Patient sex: M
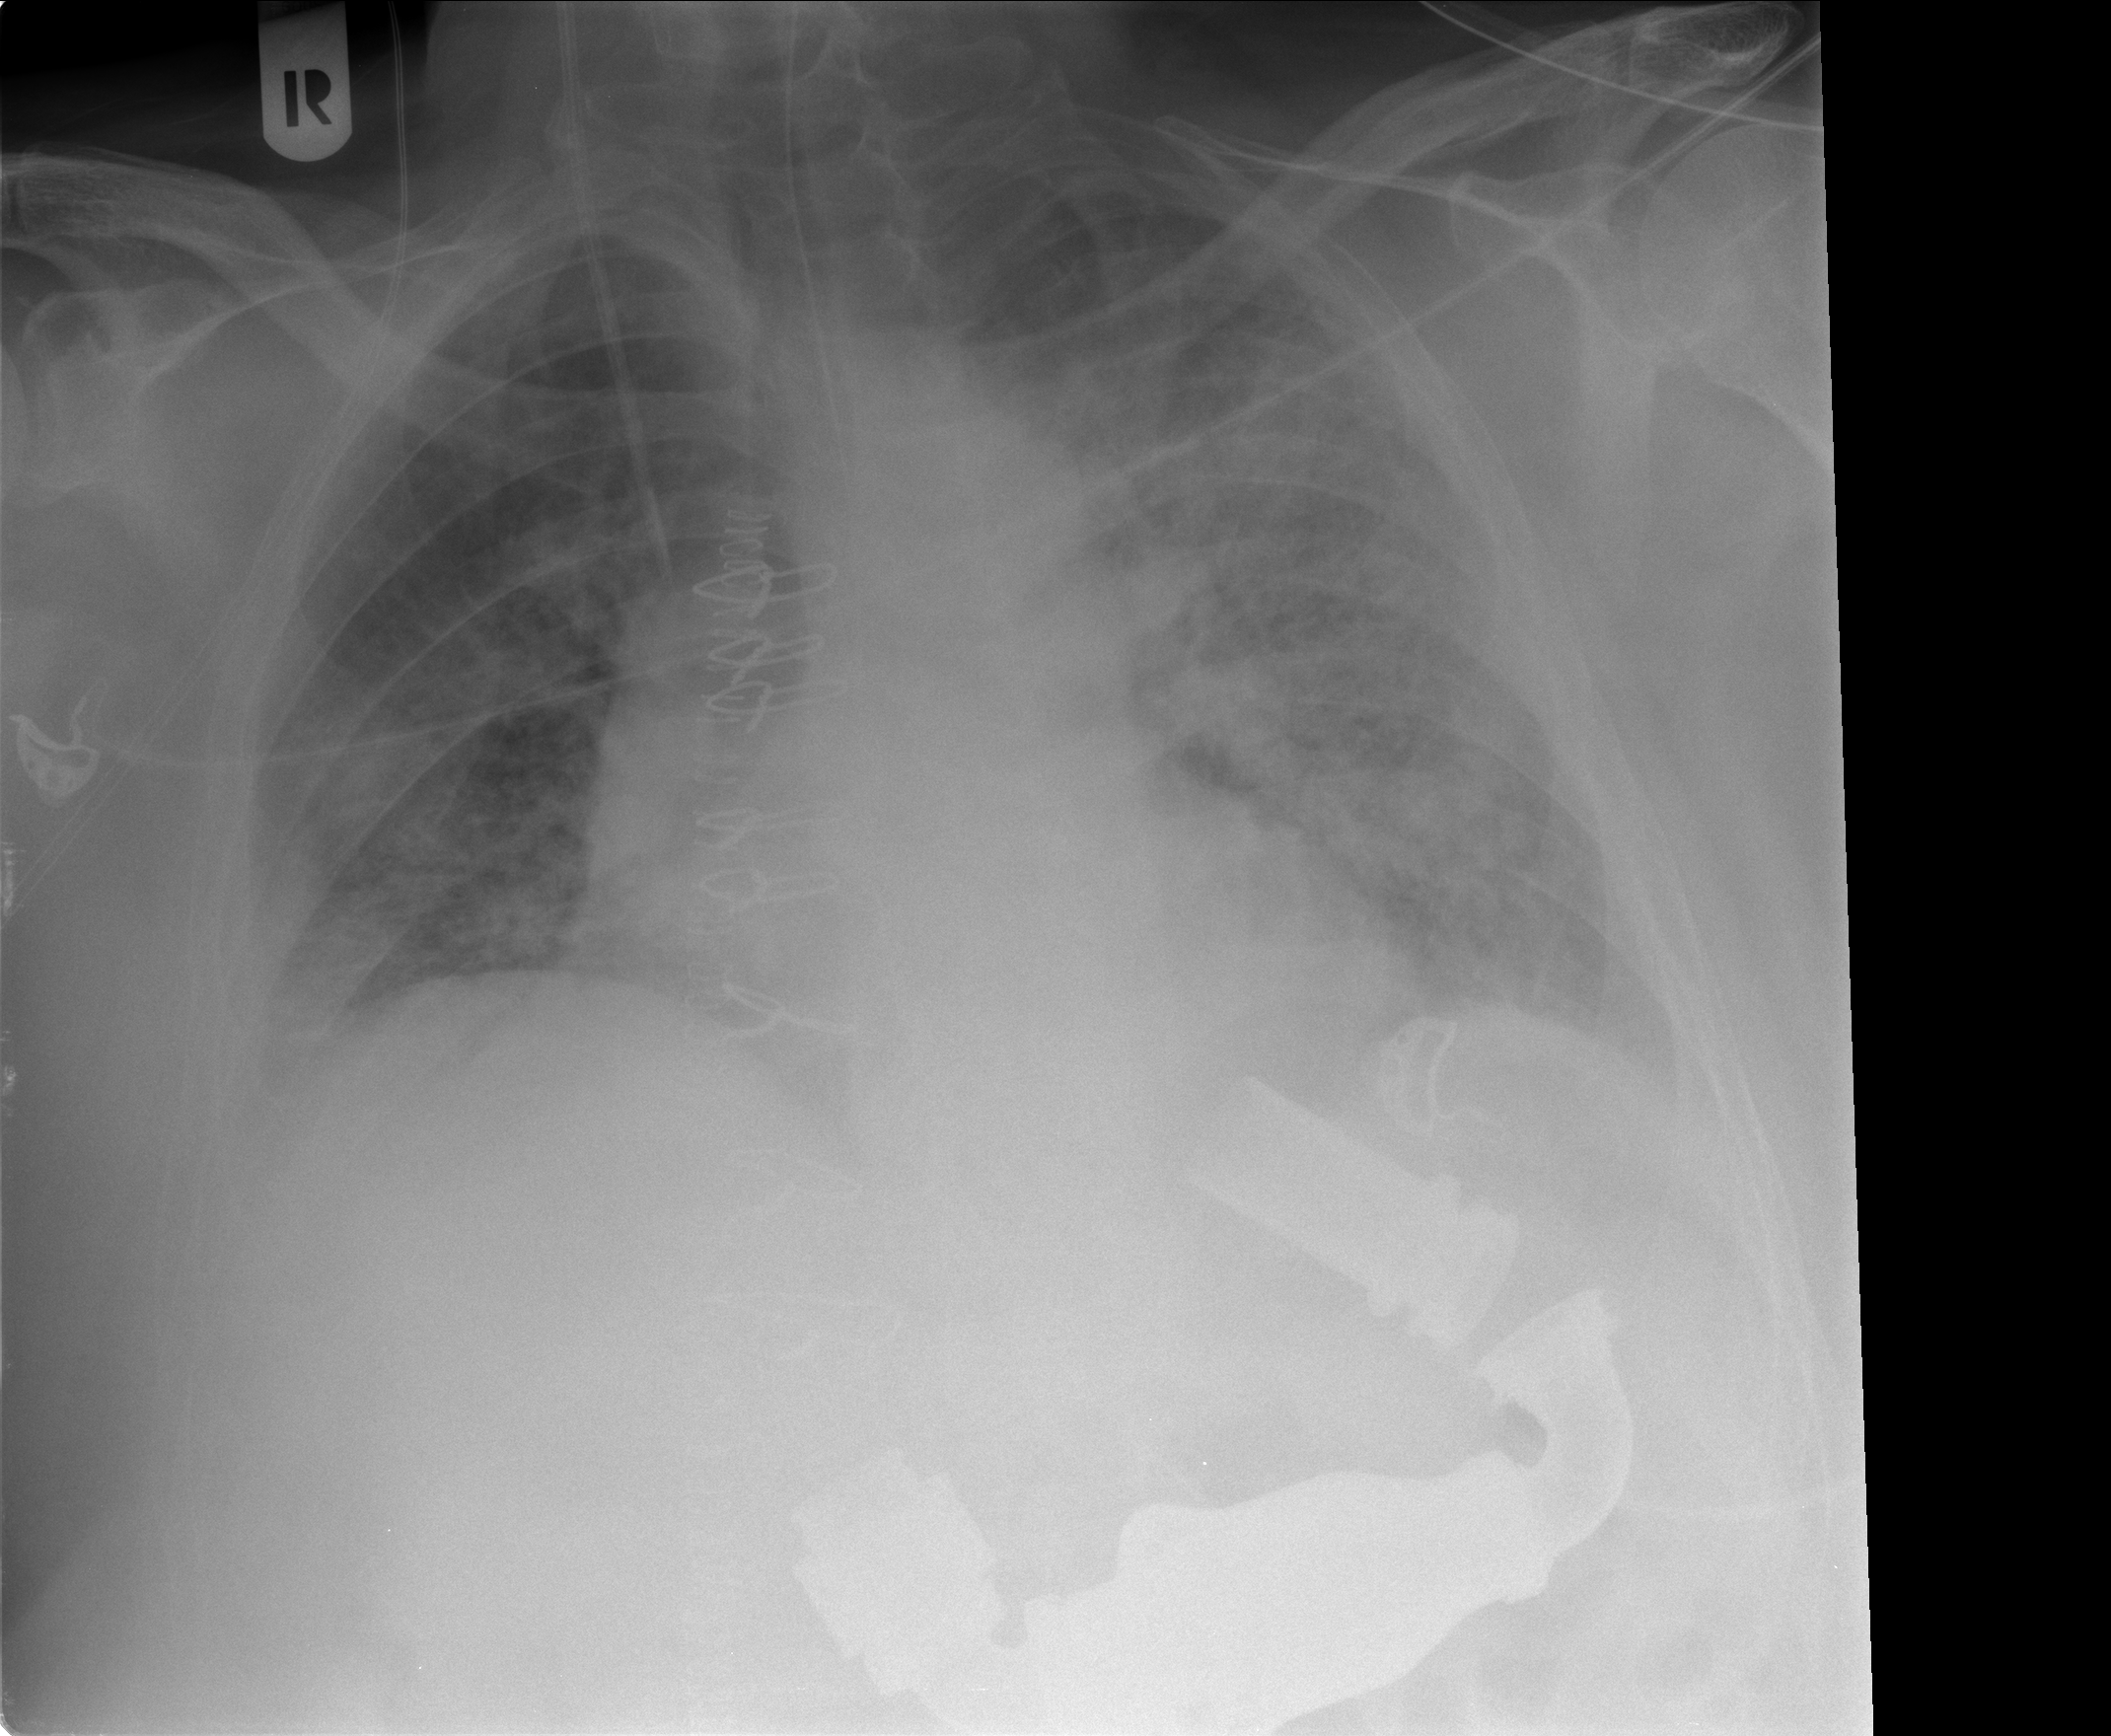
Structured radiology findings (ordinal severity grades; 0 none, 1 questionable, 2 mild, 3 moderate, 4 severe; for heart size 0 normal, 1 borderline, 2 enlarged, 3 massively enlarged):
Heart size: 2
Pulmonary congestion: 2
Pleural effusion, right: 1
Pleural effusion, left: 1
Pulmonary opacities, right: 3
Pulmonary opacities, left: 3
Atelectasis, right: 2
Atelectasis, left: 2